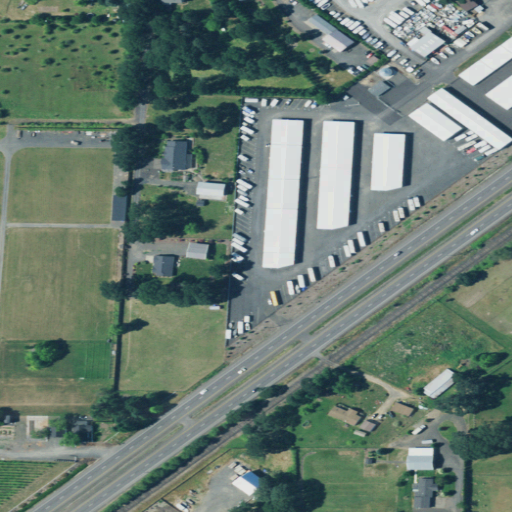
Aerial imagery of valley in Oregon named Chehalem Valley containing pasture, low intensity development, medium intensity development, high intensity development, and open development